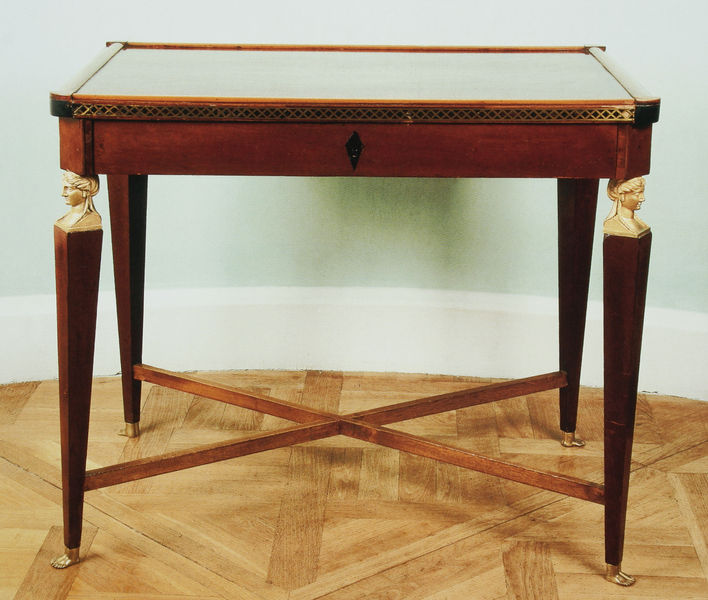
Titel: Schreibtisch
Künstler: Heinrich Gambs
Standort: St. Petersburg
Institution: Schloss Pawlowsk
Schlagwörter: dunkel, kopf, schatten, weiß, frauen, braun, glas, hell, holz, köpfe, licht, raum, schwarz, tisch, schloss, muster, ornament, alt, wand, band, gesicht, haupt, möbel, boden, figur, gold, haare, klassizismus, rokoko, rund, umrandung, skulptur, beine, füße, schreibtisch, leiste, parkett, hellbraun, rand, figuren, bordüre, jugendstil, holzboden, streng, büste, dekor, verzierung, schublade, tischchen, bronze, platte, poliert, foto, fotografie, photographie, holztisch, messing, fuss, eckig, kreuz, barfuß, tischbeine, scheibe, tischplatte, intarsien, photo, rauten, zickzack, biedermeier, farbfoto, antik, rechteckig, schlüssel, beschlag, büro, büsten, empire, kanten, streben, möbelstück, quadrat, karyatiden, beschläge, beistelltisch, lade, vergoldung, zierleiste, schlüsselloch, schnitzereien, strebe, konisch, klassizistisch, verstrebung, querstreben, neuzeit, füse, vierkanthölzer, bürotisch, glasplatte, verjüngt, gld, diagonalverbindung, frauenköpfe, goldfüsse, rofl, vrzierung, beidermeier, r, tiek, plattenrand, feurvergoldet, feuervergoldet, messingfüße, goldfiguren, querverstrebung, nessing, goldene büsten, goldene menschenfüsse